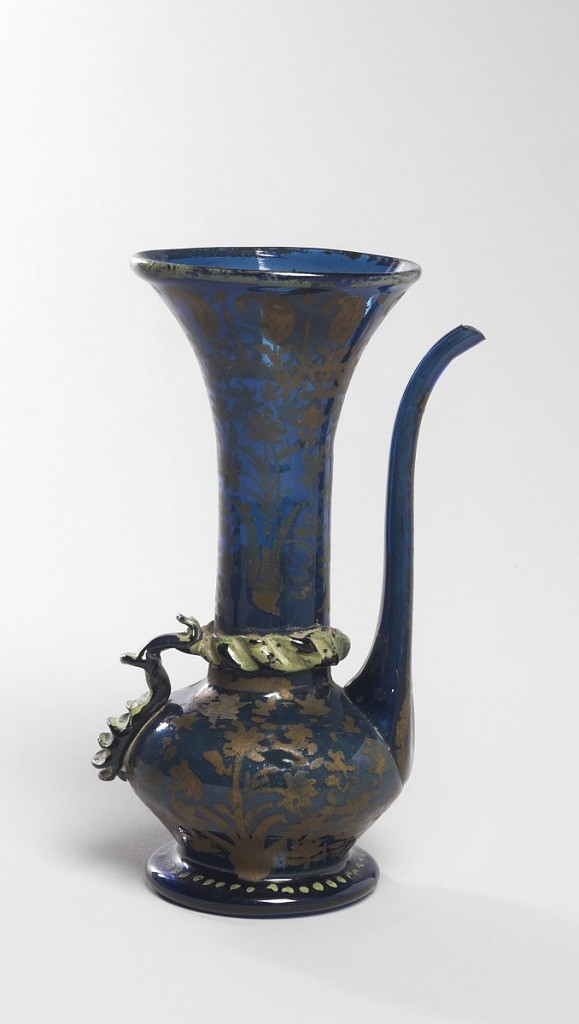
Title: Ewer
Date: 17th–18th century
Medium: Gilt and enameled glass
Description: Blue glass vessel with painted gold decoration; long flaring neck and stout globular body; handle of applied glass and long upturned spout; painted green at handle and base of neck.